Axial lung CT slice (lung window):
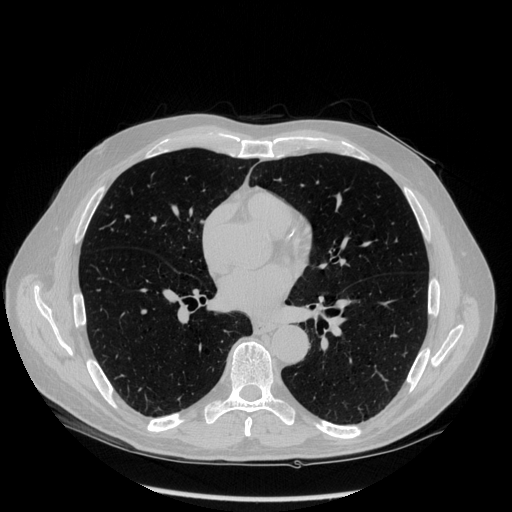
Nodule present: no